Field crop: tomato
Growth stage: 1
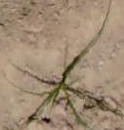
Species: cyperus